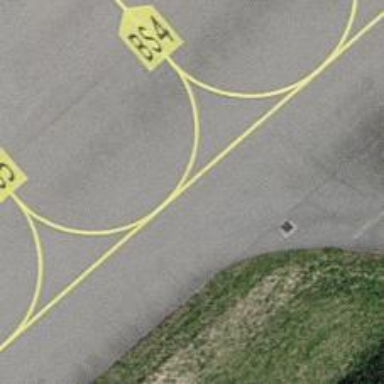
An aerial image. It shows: Image of taxiway at airport.